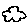
Label: cloud